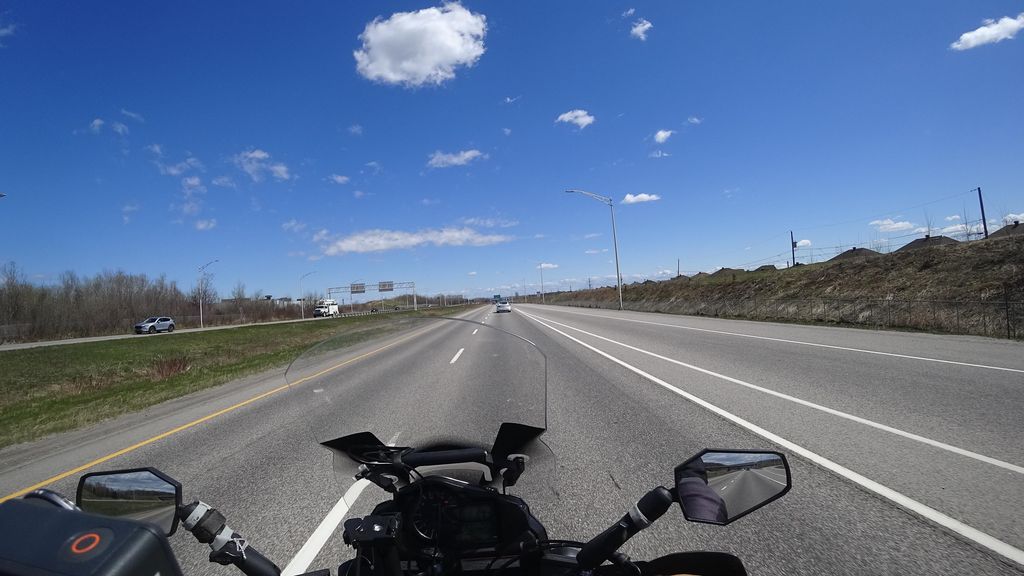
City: quebec_city